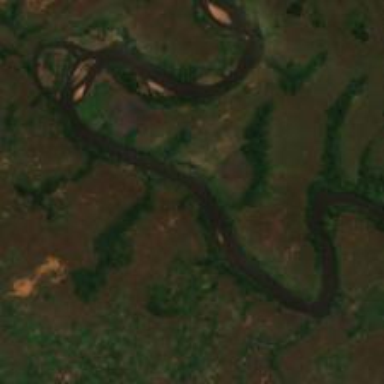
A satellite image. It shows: Beautiful view of river.